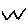
Label: zigzag